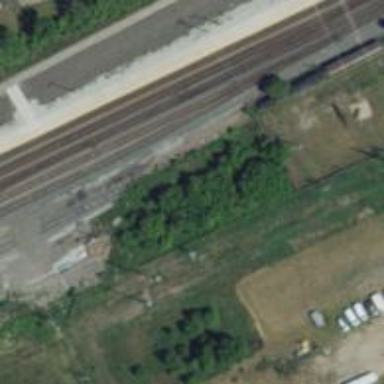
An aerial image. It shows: Abandoned railway.